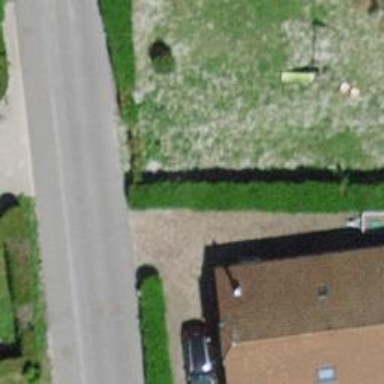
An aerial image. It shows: Hedge acting as barrier.